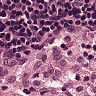
Metastatic tissue present: no